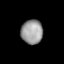
Tissue: lung
Cell type: Epithelial cells
Senescence score: 0.2413
Nuclear area (px): 513
Mean DAPI intensity: 154.271